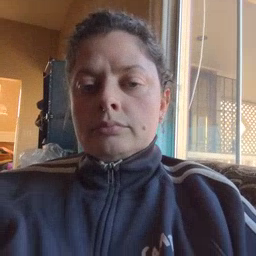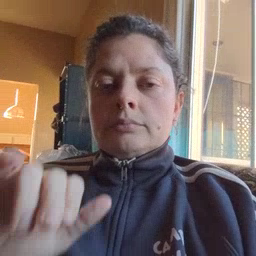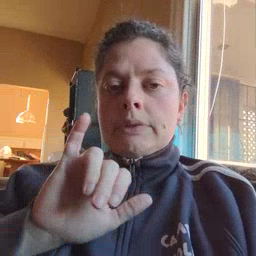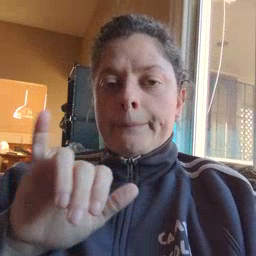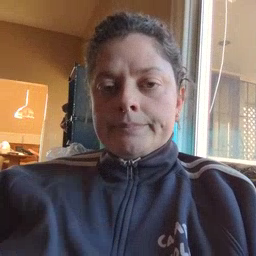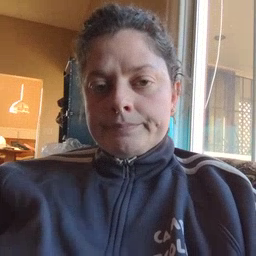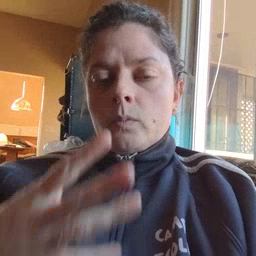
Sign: same